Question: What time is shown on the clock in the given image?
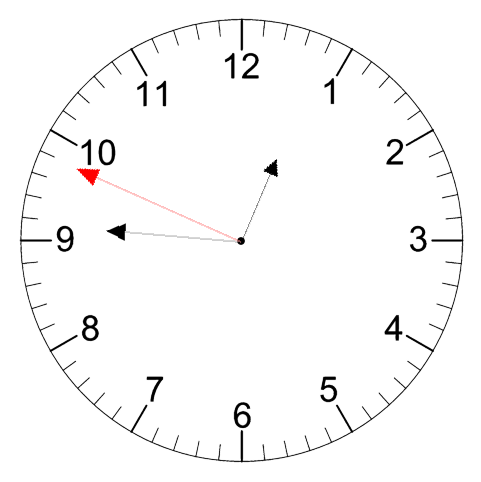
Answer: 12:45:49